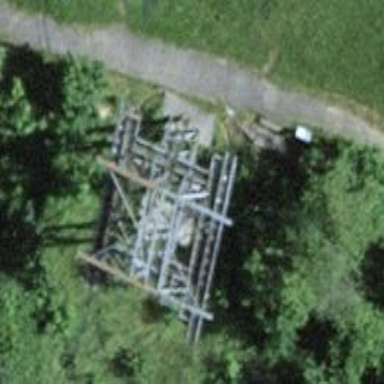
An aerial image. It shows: Bench.